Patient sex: F
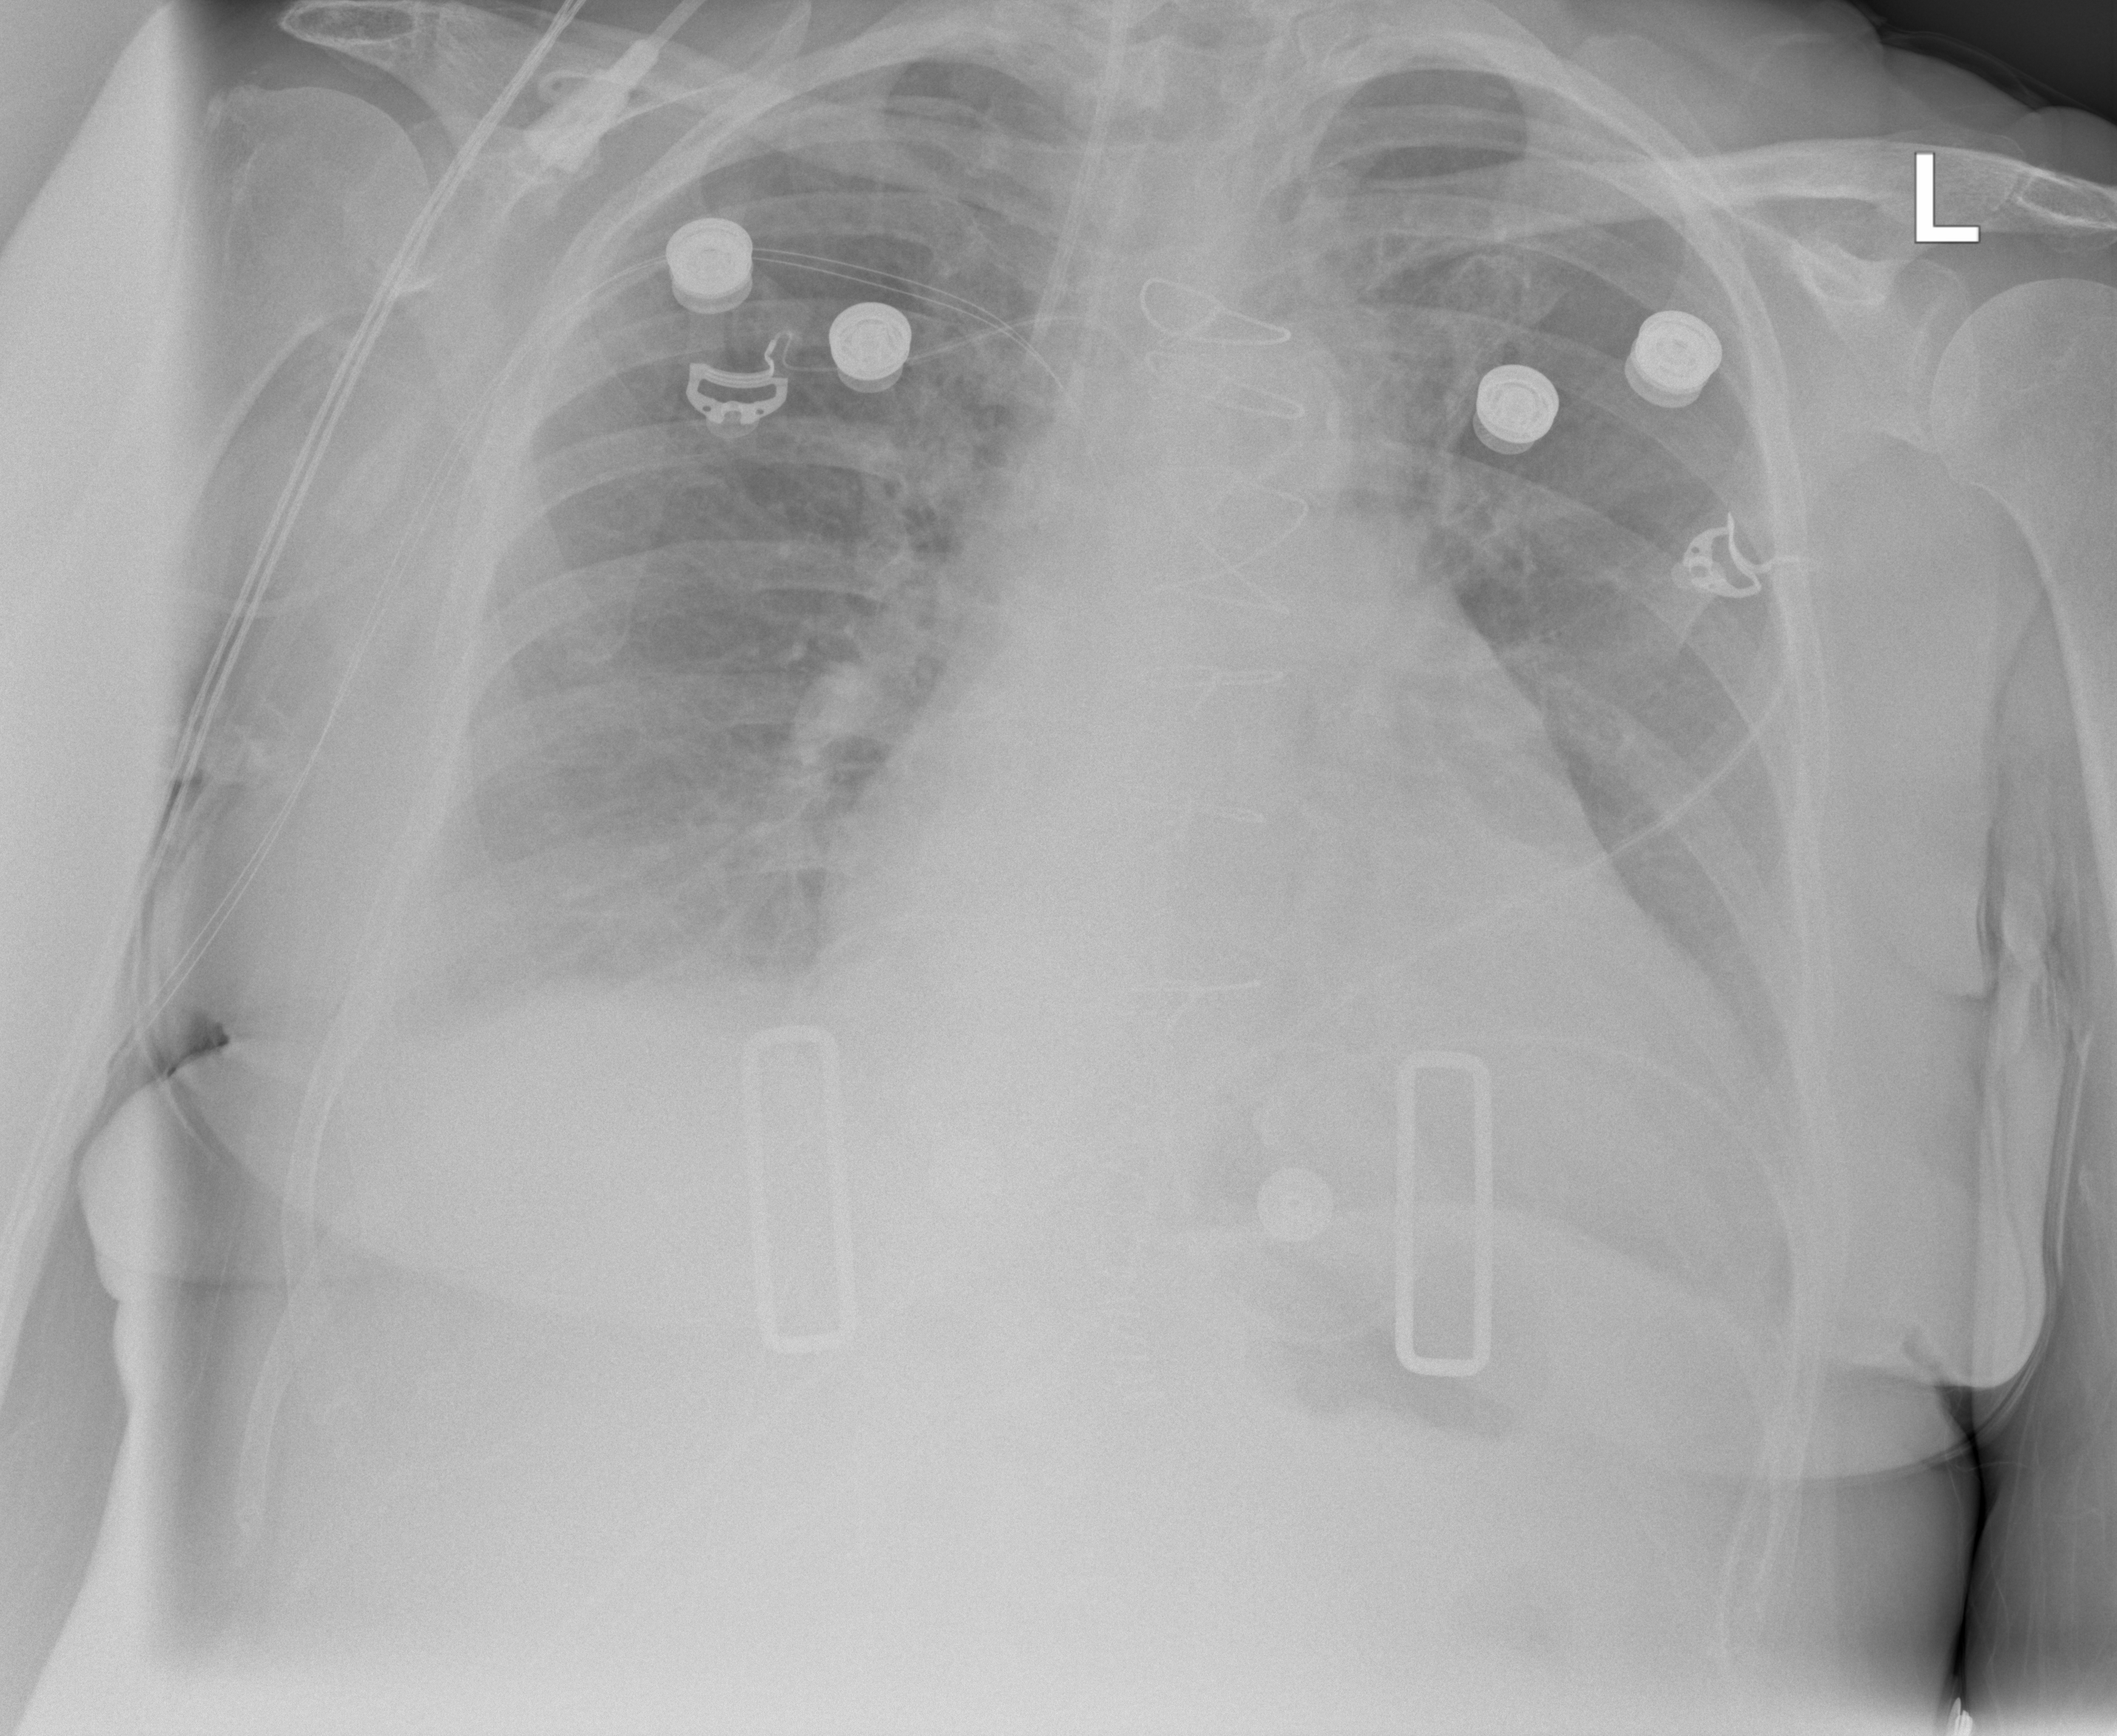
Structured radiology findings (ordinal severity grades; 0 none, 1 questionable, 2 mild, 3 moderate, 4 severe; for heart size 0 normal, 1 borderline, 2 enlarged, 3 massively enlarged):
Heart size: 1
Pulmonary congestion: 2
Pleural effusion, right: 2
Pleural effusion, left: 2
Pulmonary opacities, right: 0
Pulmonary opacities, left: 0
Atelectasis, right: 2
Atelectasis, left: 2